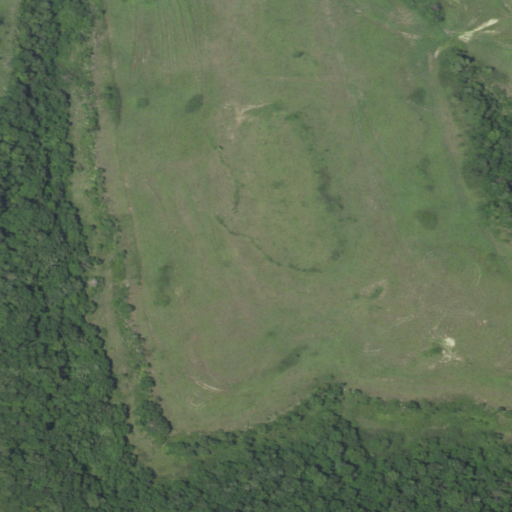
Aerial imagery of ridge(s) in Kansas named Saddle Back containing grassland and deciduous forest